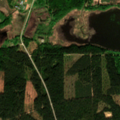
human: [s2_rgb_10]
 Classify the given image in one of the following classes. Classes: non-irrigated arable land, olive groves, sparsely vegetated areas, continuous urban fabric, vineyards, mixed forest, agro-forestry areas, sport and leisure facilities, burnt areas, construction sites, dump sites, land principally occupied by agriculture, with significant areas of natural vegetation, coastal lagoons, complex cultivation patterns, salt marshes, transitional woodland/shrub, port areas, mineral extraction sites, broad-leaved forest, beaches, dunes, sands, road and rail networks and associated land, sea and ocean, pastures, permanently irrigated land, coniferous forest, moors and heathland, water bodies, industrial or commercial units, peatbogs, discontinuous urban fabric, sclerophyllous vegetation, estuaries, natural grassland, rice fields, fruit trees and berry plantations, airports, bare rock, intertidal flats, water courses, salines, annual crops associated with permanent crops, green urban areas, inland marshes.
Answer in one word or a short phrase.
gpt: pastures, land principally occupied by agriculture, with significant areas of natural vegetation, coniferous forest, mixed forest, transitional woodland/shrub, water bodies